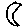
Label: moon